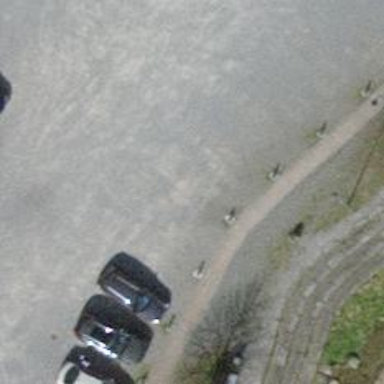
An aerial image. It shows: Paved path.